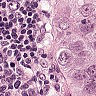
Metastatic tissue present: yes